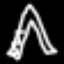
Label: The Eiffel Tower